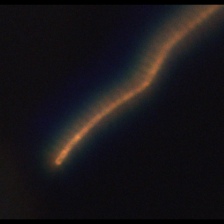
Taxon: Chaetoceros
Group: Diatoms